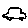
Label: car